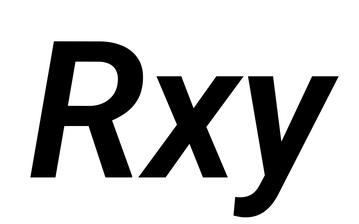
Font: Roboto-Italic_SemiBold_Italic